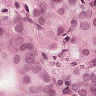
Metastatic tissue present: yes